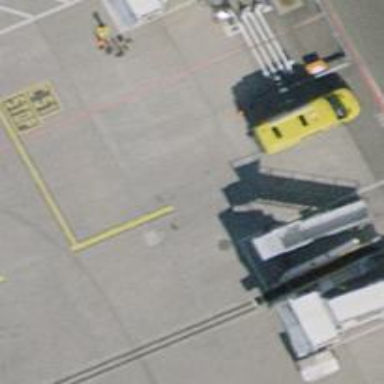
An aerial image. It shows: Airport parking position.